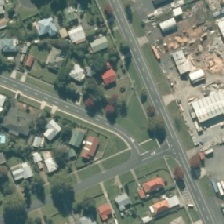
Land cover: urban_build_up